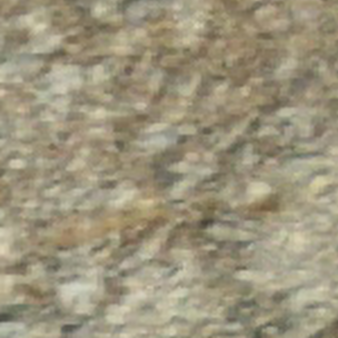
Label: other